Field crop: maize
Growth stage: 2
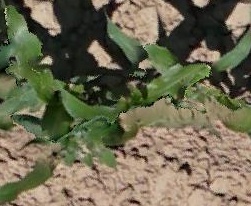
Species: maize